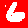
Digit: 6